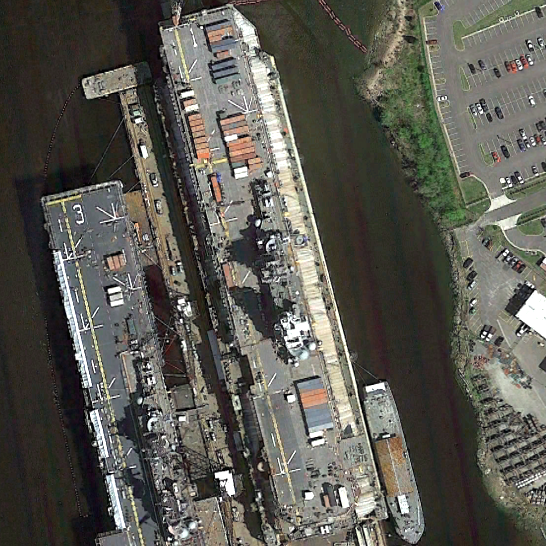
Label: assault